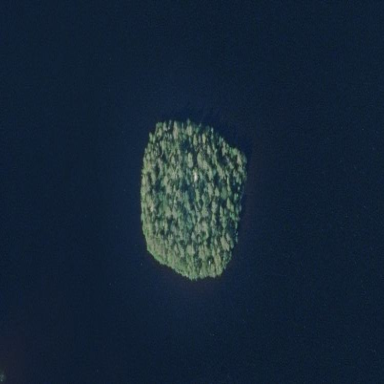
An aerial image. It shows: Islet.